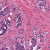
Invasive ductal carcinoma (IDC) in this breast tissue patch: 1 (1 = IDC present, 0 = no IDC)